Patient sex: M
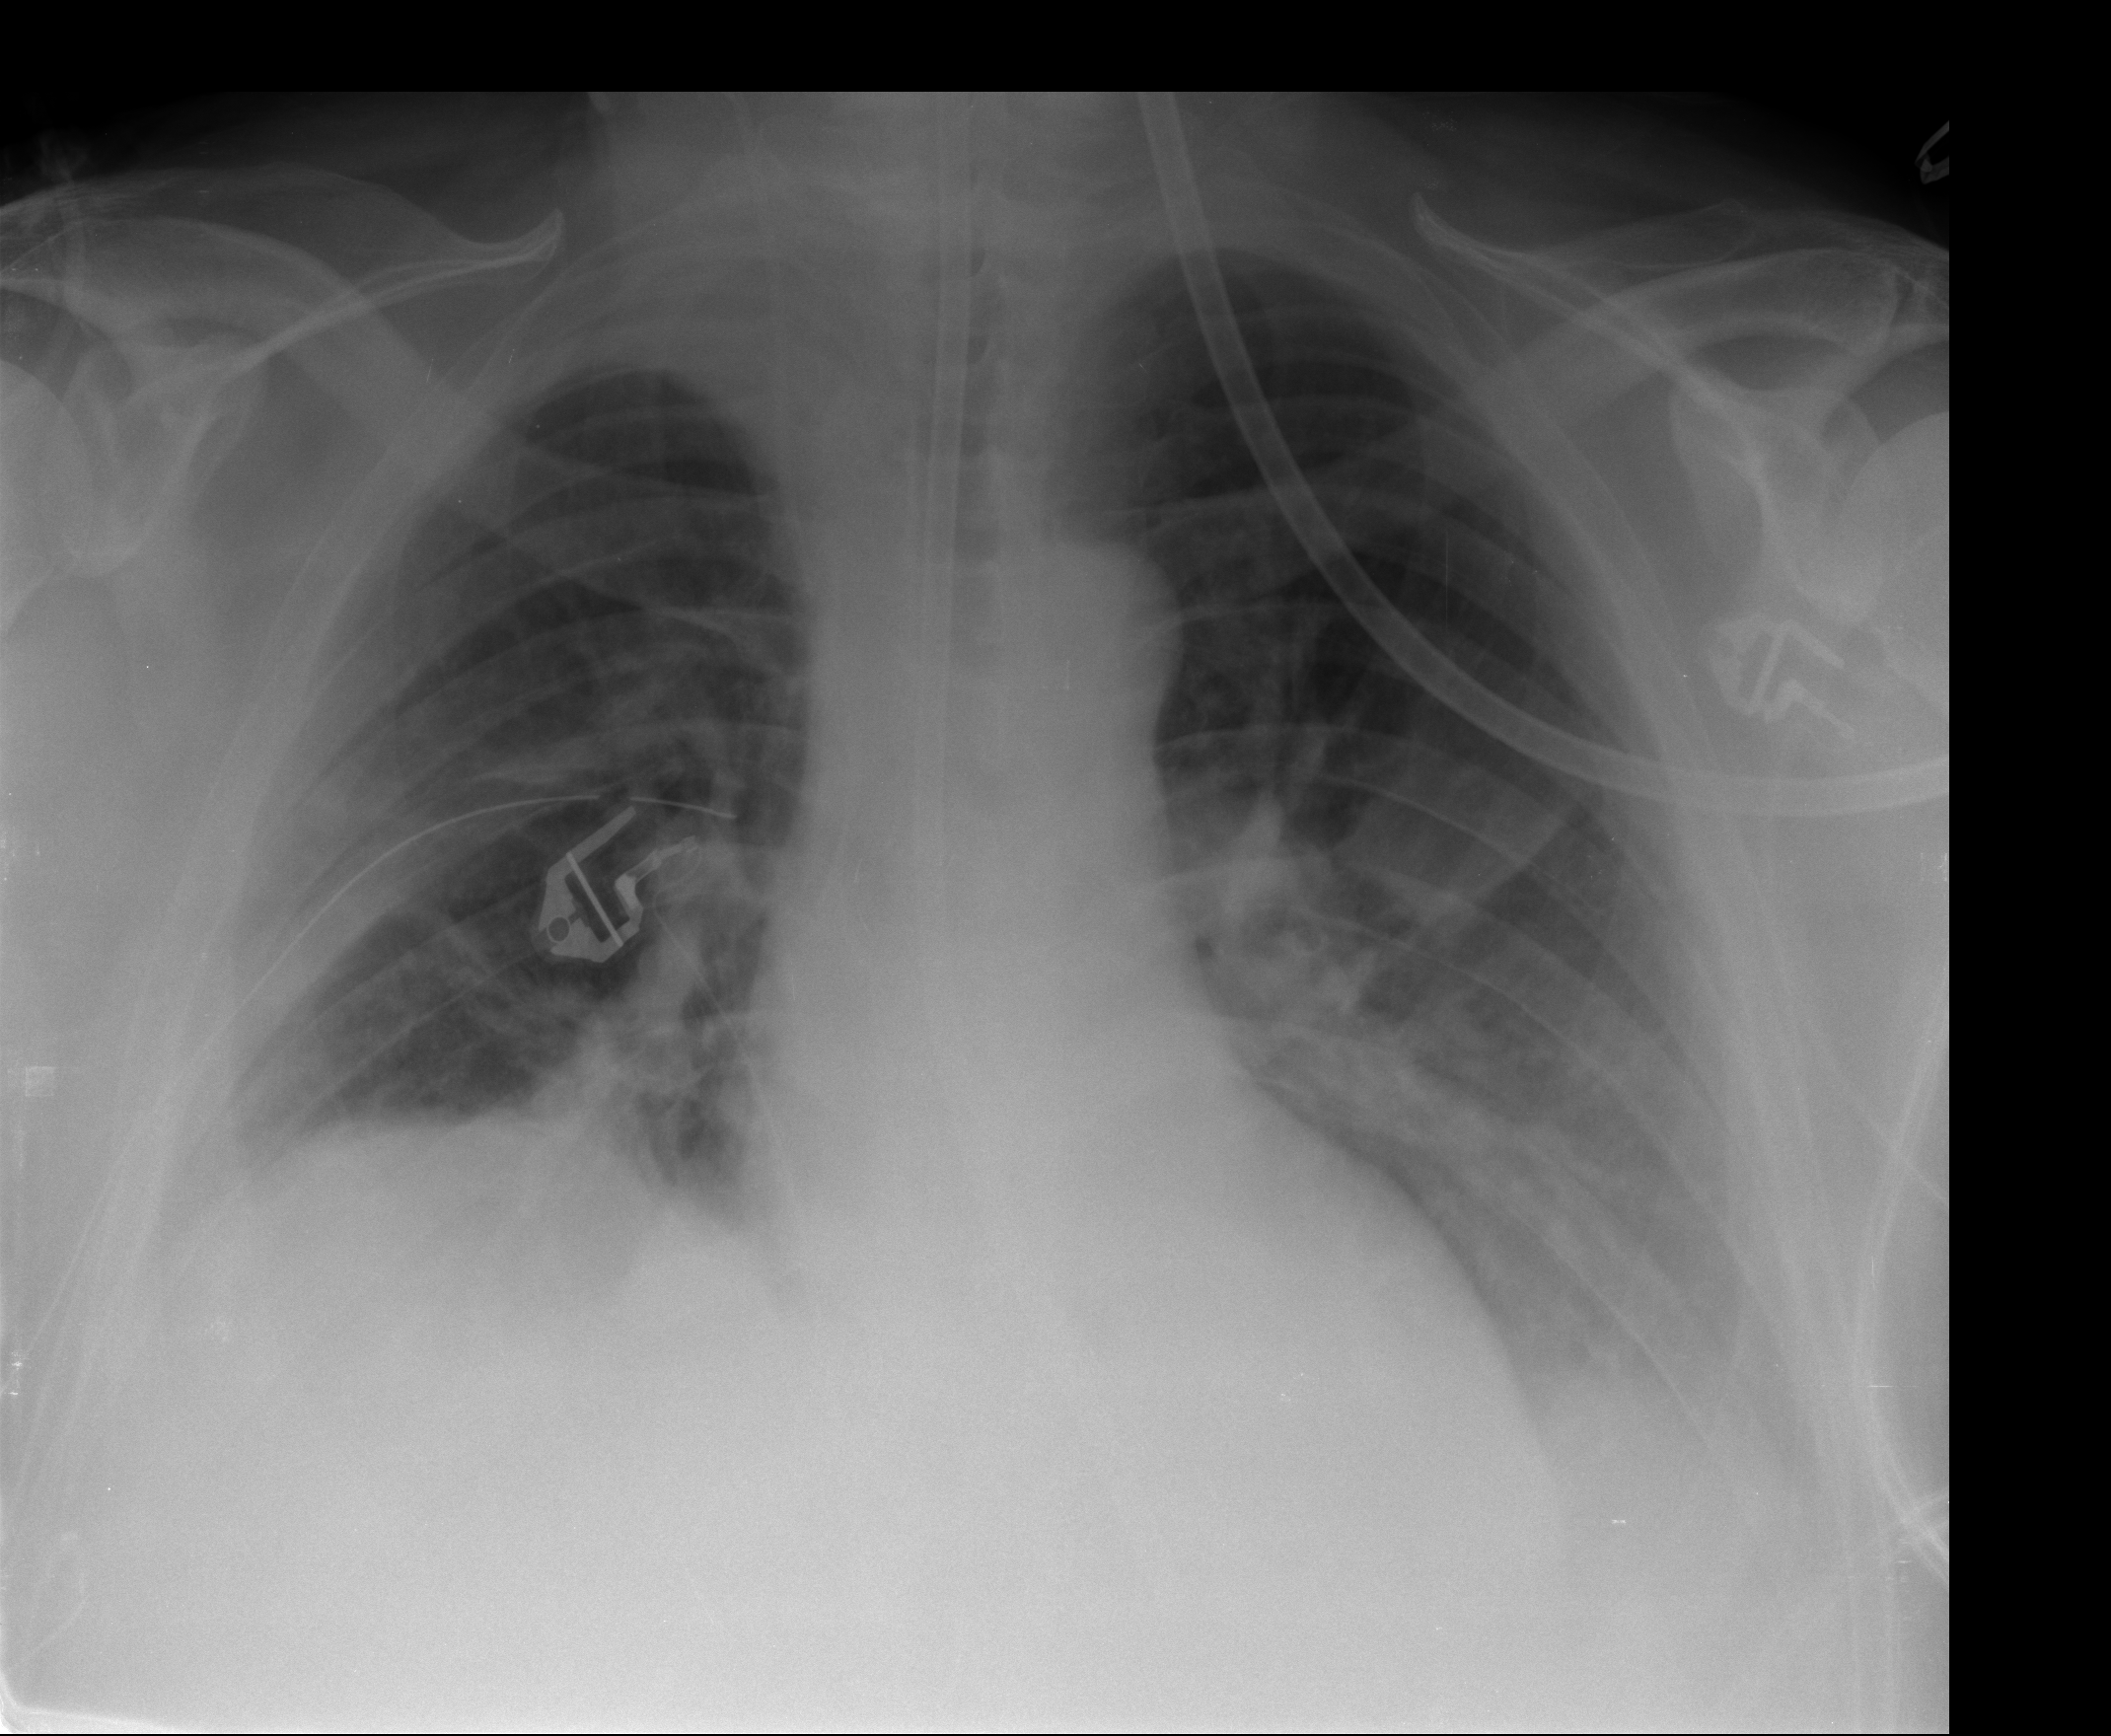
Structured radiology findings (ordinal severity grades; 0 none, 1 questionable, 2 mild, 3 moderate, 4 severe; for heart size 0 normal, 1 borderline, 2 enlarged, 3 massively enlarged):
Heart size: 1
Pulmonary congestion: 2
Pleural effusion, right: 3
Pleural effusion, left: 2
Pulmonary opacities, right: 2
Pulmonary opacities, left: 2
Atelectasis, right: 2
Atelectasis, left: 0